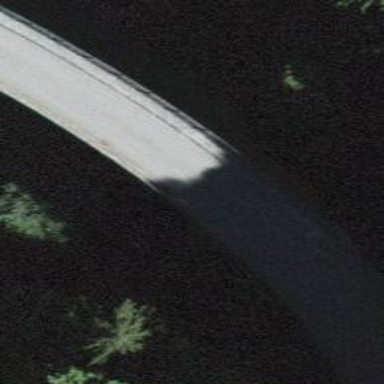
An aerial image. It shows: Unclassified road on bridge.